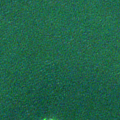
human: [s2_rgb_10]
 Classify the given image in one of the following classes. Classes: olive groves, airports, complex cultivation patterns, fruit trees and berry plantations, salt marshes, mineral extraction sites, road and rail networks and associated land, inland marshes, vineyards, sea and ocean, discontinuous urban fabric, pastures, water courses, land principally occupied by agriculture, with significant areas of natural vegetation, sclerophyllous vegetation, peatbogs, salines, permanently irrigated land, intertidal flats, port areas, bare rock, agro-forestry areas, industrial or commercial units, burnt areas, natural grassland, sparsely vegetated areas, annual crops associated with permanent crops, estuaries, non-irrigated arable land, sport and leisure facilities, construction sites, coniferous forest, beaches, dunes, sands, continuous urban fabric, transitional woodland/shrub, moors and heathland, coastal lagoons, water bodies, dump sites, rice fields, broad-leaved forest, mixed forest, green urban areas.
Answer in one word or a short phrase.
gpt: sea and ocean